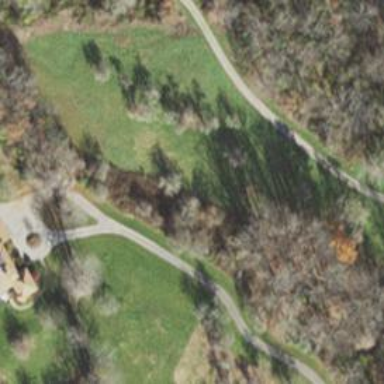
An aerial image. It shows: Driveway leading to service road.